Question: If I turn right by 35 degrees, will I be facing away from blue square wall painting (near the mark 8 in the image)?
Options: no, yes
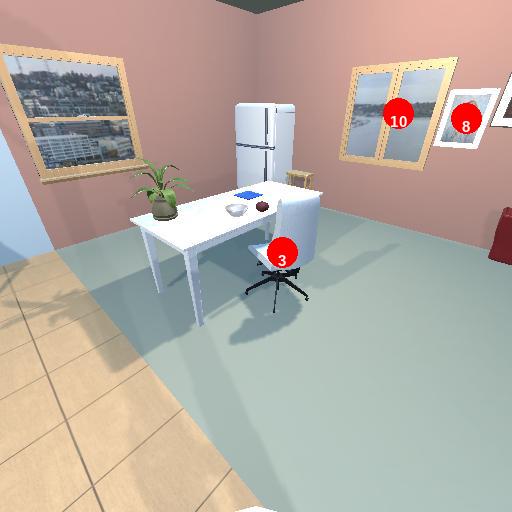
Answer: no